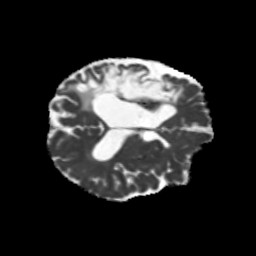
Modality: MD
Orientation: axial
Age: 46
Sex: male
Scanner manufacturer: siemens
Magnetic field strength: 3 T
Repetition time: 5.25 s
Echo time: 0.08 s